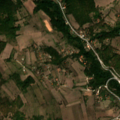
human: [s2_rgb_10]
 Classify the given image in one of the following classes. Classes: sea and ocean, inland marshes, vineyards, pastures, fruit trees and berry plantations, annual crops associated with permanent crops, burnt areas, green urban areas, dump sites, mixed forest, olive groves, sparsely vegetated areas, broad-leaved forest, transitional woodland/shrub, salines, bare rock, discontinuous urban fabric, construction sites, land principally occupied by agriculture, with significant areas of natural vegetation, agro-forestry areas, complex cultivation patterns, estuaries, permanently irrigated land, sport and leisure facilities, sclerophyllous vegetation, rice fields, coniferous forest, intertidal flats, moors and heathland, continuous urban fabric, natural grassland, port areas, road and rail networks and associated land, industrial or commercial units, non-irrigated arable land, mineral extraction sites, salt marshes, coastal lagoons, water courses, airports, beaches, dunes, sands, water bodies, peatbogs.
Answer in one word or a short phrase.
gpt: complex cultivation patterns, land principally occupied by agriculture, with significant areas of natural vegetation, broad-leaved forest